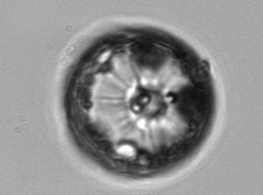
Label: Guinardia_flaccida